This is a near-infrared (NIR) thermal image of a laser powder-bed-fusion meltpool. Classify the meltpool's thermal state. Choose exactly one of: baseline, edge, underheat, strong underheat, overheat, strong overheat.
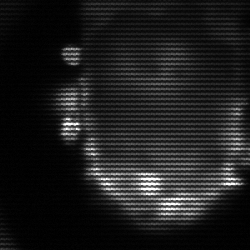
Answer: baseline